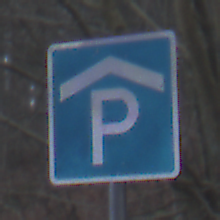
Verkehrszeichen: Parkhaus
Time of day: MorningAfternoon
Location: Outdoor (Nature)
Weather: Overcast
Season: Winter
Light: Natural